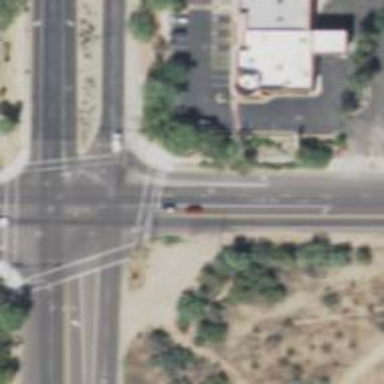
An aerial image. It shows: Solid stop line on the road marking.